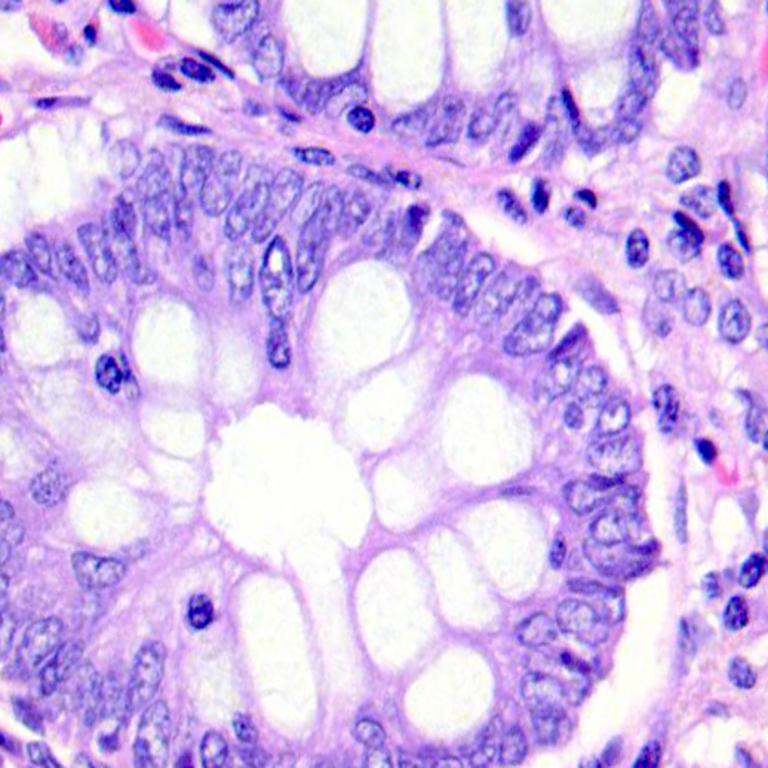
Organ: colon
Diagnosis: benign